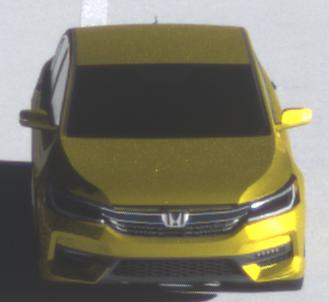
Make: Honda
Model: Accord Hybrid
Detailed model: 9. Generation
Model produced from: 2015
Model produced until: 2019
Doors: 4
Color: yellow
Road condition: dry road
Daytime: morning or afternoon
Contrast: high contrast